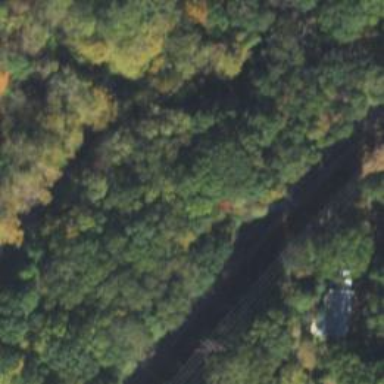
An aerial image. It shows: Site related to the railway.